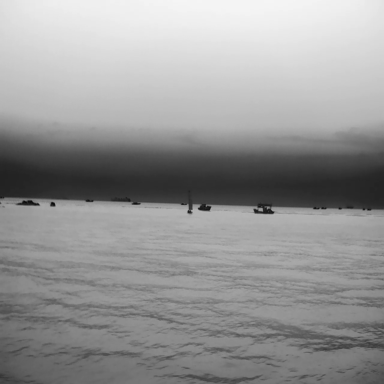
There are nine objects shown in the infrared image, including seven bulk_carriers, a sailboat, and a fishing_boat.